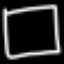
Label: square